Interaction volume radius: 10 \u00c5
Interaction volume height: 10 \u00c5
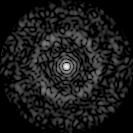
Disorder parameter: 0.8609